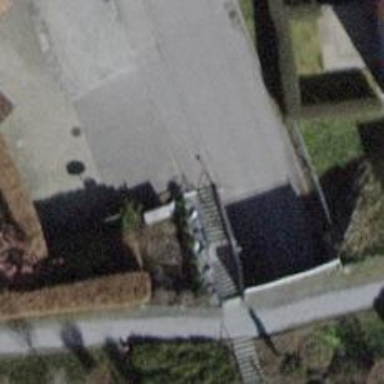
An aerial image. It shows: Road with steps.